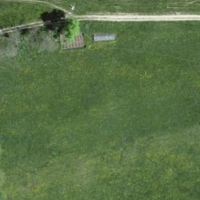
EUNIS habitat code: 24
Species observed at this site:
Campanula glomerata